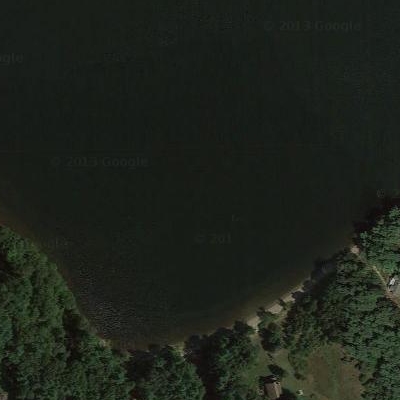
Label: RiverLake